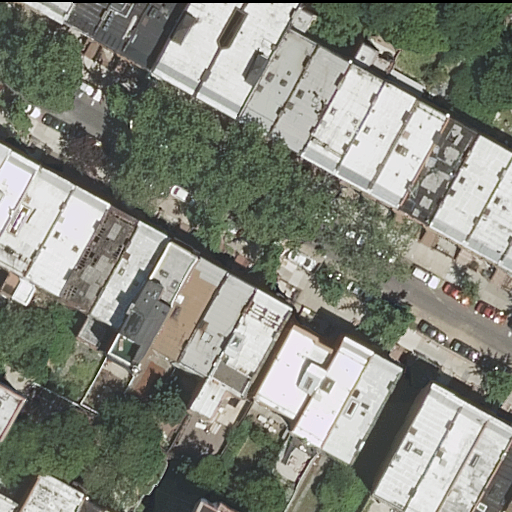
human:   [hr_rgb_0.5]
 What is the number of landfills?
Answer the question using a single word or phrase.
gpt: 0

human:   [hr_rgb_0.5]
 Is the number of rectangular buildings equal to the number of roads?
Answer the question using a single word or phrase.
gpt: no

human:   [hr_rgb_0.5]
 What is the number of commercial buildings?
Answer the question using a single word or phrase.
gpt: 0

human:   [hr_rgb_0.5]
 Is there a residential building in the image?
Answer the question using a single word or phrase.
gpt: yes

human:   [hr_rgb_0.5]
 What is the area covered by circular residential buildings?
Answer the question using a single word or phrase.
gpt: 0m2

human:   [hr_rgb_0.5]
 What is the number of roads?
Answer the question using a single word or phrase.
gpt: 1

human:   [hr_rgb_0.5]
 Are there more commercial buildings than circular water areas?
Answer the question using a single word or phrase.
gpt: no

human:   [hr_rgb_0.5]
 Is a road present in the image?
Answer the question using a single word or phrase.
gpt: yes

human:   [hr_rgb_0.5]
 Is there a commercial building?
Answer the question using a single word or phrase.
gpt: no

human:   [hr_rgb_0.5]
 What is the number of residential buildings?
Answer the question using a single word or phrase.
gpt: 38

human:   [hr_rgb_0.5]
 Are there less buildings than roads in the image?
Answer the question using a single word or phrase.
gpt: no

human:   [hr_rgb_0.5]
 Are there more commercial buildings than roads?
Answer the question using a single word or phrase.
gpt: no

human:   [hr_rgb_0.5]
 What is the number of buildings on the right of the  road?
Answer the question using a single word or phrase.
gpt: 15

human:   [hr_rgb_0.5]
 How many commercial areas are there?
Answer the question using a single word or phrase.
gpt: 0

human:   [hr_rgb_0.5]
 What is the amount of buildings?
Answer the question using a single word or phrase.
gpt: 38

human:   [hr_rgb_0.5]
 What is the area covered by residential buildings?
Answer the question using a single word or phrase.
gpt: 4249m2

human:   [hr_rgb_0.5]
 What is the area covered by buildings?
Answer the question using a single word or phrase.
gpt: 4249m2

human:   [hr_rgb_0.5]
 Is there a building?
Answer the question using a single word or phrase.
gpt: yes

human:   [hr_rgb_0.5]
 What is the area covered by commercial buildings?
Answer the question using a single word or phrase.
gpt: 0m2

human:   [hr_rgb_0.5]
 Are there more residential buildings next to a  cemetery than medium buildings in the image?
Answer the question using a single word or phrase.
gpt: no

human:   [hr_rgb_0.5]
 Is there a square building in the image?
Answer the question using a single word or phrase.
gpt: no

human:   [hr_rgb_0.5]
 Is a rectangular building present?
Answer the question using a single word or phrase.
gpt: yes

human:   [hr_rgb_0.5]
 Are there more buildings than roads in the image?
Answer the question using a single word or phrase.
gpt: yes

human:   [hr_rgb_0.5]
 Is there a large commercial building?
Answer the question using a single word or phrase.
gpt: no

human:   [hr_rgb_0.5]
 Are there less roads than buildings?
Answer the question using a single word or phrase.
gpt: yes

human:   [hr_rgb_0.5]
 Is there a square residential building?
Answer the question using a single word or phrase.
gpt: no

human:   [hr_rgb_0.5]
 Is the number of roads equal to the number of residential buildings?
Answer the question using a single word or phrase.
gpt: no

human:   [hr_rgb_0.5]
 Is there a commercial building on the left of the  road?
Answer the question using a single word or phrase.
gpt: no

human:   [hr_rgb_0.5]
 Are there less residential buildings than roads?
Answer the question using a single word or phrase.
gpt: no

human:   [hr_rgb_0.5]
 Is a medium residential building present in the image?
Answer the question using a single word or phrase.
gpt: yes

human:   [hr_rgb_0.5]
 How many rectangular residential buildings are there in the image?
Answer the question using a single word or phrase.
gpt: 33

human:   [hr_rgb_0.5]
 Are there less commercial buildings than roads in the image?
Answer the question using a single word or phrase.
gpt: yes

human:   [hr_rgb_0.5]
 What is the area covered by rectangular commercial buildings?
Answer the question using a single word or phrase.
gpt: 0m2

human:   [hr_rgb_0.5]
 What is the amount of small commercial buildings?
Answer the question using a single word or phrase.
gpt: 0

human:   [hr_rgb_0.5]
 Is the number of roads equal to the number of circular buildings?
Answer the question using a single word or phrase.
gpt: no

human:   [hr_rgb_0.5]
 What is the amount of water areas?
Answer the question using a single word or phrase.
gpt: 0

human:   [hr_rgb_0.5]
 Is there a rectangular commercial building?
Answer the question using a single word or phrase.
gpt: no

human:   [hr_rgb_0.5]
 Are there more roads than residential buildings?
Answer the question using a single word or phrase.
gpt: no

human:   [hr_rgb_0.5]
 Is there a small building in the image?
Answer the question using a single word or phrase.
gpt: yes

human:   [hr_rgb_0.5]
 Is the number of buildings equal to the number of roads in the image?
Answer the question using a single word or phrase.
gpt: no

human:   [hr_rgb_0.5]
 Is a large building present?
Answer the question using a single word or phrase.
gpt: no

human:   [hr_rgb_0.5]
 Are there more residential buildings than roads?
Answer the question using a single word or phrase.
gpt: yes

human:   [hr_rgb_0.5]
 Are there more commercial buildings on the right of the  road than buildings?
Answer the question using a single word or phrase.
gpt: no

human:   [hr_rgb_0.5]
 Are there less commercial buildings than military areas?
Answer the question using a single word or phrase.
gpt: no

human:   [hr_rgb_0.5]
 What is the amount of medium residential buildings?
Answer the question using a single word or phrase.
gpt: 23

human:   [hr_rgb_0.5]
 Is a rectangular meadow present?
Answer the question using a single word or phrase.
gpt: no

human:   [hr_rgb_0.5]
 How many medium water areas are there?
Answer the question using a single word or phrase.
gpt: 0

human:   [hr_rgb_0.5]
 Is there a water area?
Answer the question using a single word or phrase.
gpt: no

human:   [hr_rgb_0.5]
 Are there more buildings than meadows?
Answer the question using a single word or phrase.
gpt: yes

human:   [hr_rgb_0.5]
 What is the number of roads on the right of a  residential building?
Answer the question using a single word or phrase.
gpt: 0

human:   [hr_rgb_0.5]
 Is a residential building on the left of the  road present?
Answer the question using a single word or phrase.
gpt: yes

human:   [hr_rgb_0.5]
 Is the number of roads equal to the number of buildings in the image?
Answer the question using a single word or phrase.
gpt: no

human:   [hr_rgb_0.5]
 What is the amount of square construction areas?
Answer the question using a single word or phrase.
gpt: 0

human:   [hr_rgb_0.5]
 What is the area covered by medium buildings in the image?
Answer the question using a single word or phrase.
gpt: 3759m2

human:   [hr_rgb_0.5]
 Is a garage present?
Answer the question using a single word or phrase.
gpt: no

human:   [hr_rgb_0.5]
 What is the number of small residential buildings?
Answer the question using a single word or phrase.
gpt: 15

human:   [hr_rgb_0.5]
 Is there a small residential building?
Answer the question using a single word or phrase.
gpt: yes

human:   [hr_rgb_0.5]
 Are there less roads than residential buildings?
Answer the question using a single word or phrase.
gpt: yes

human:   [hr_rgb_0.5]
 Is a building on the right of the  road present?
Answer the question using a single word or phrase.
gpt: yes

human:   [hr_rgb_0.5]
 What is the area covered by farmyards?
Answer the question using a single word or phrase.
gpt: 0m2

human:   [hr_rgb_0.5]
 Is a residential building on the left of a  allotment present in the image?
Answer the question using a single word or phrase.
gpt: no

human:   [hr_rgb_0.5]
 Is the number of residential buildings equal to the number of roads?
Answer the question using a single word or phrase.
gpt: no

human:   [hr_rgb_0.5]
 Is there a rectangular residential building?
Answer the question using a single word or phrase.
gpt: yes

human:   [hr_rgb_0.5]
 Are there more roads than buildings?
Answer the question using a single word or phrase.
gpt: no